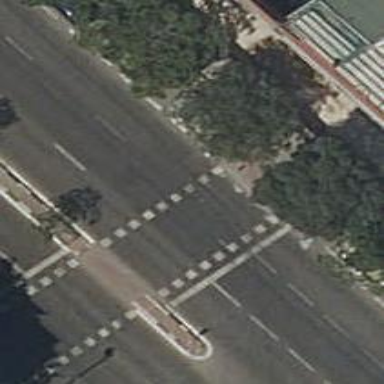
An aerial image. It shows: Road with traffic signals and zebra crossing. The crossing also features traffic calming table.